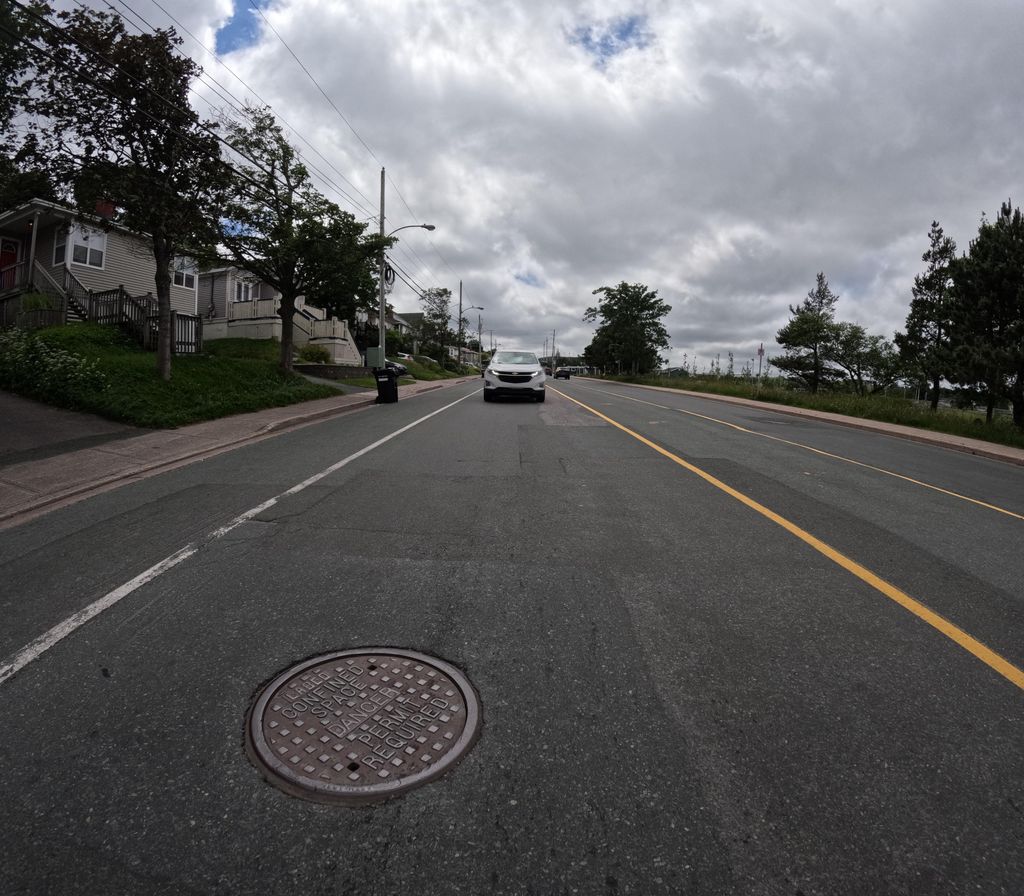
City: st_johns